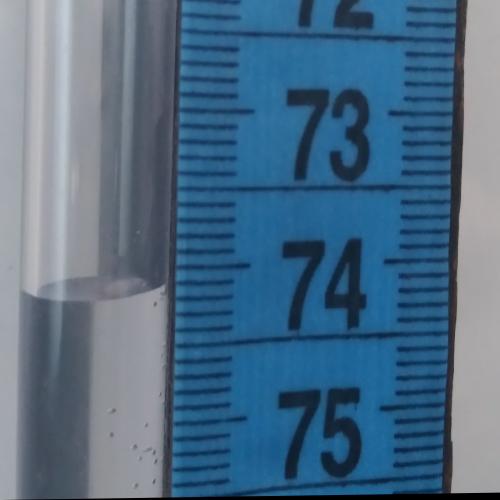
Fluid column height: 74.1 cm